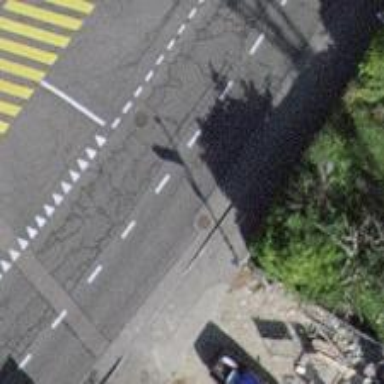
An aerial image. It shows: Road with traffic signals.